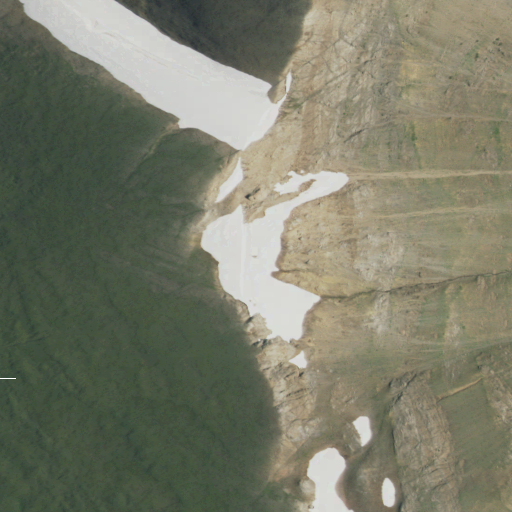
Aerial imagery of mountain in Wyoming named Ash Mountain containing shrub, barren land, and grassland